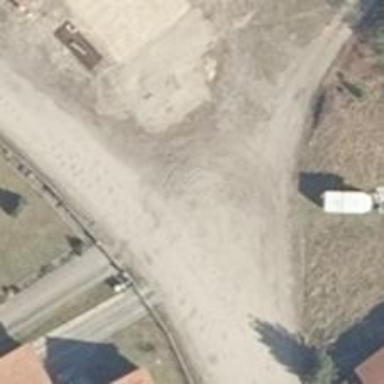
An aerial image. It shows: Driveway.